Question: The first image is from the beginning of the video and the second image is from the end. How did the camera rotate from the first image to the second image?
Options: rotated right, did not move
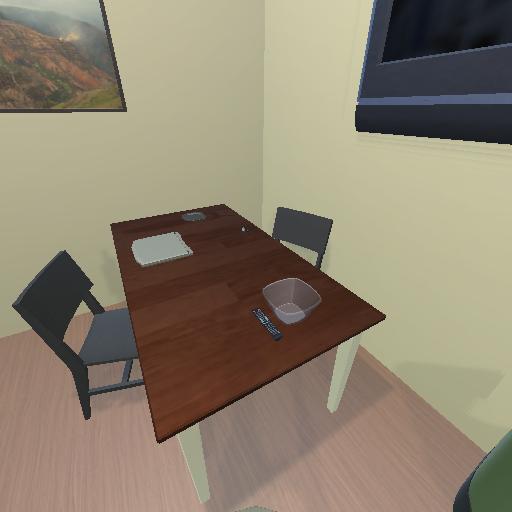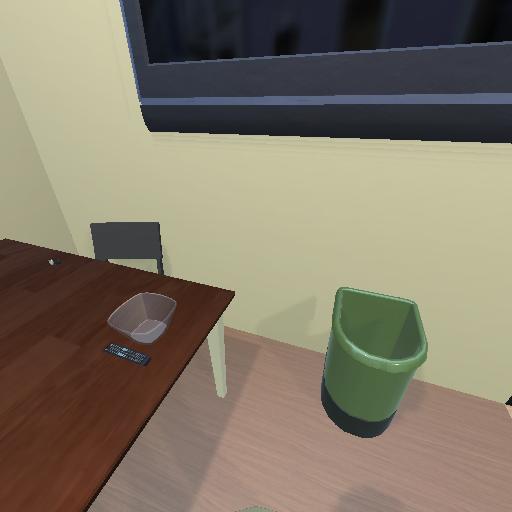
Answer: rotated right